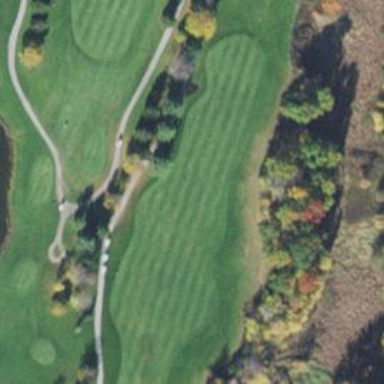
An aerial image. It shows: Golf hole.